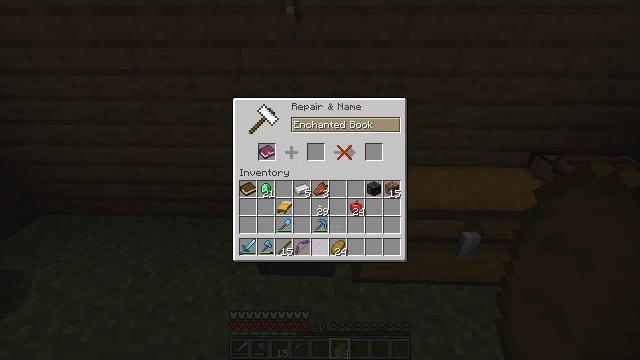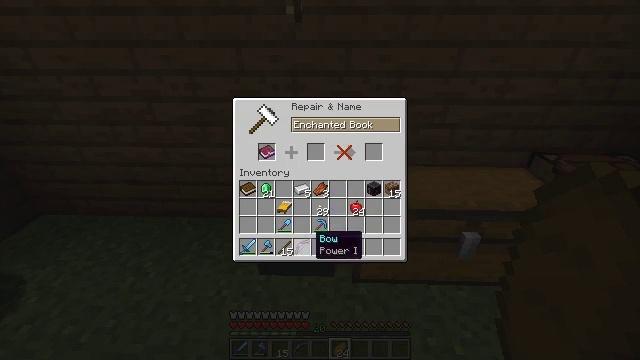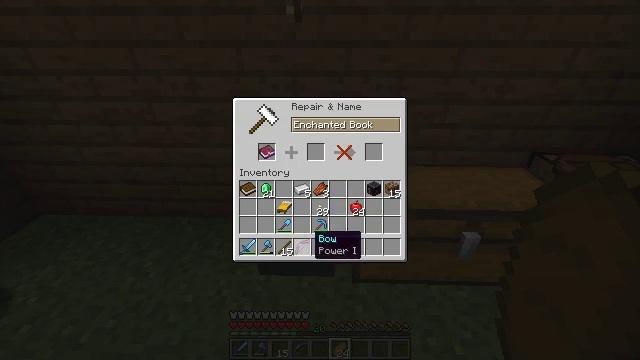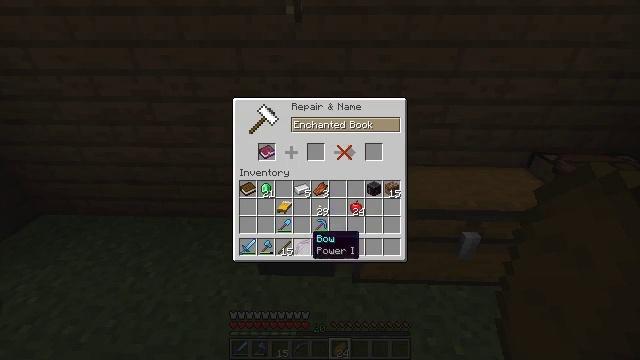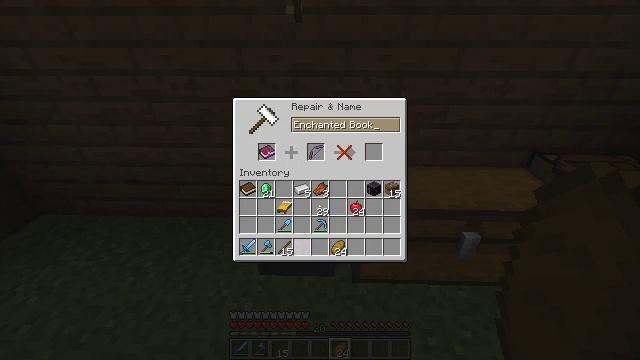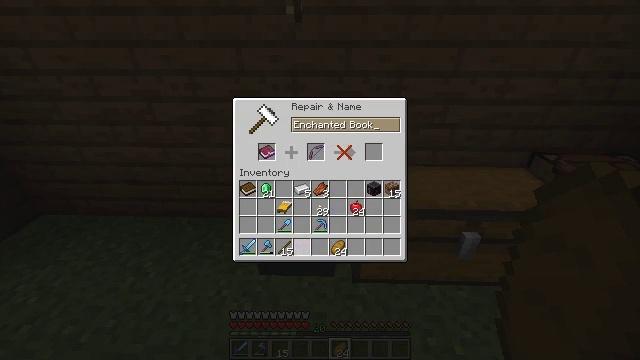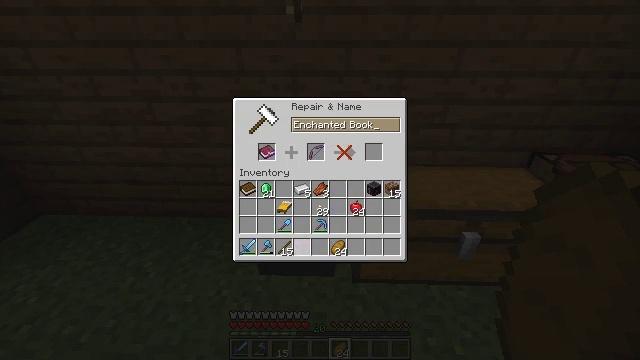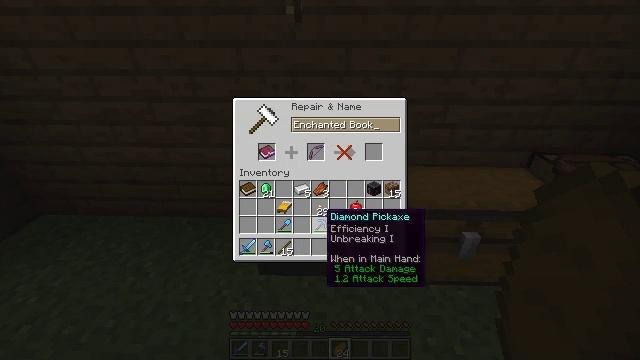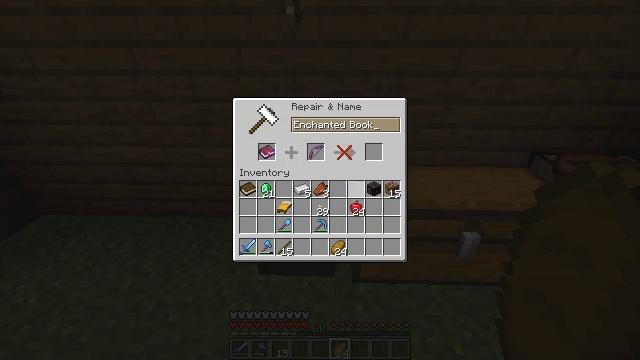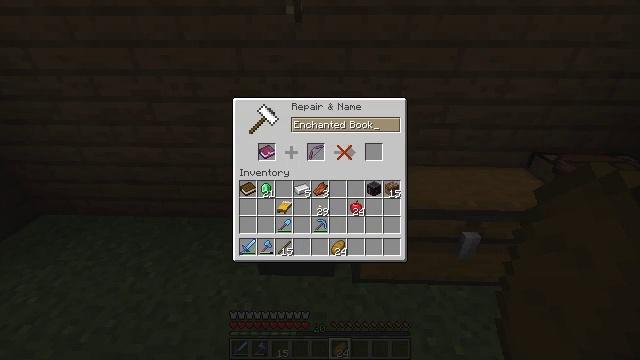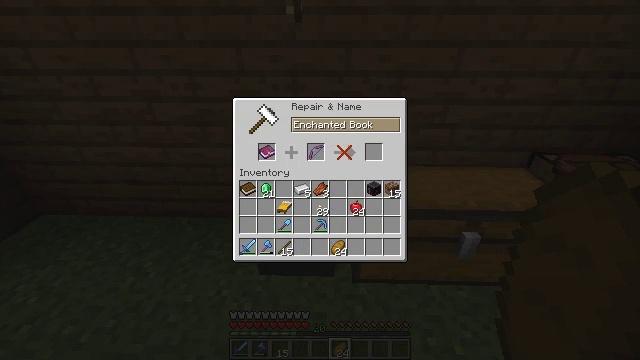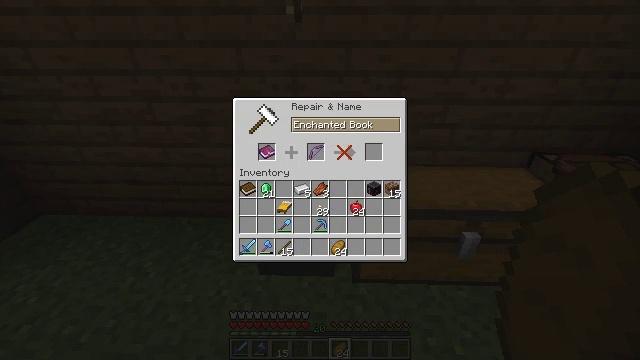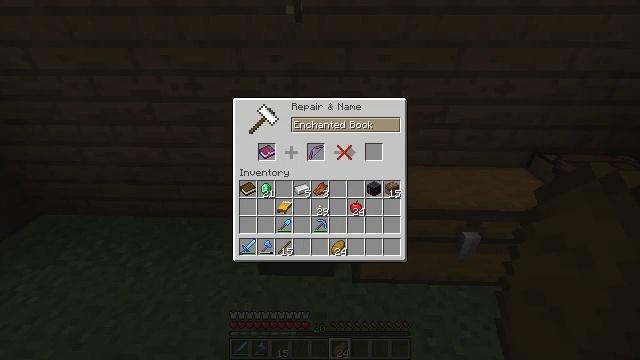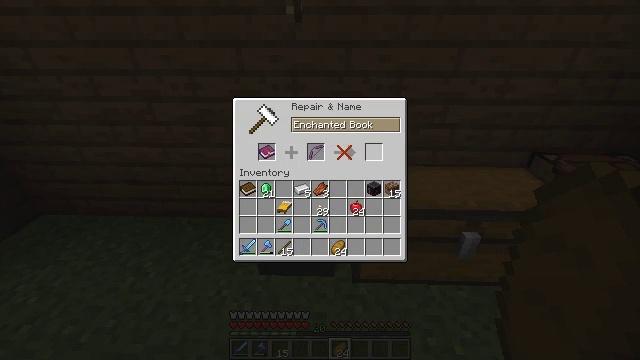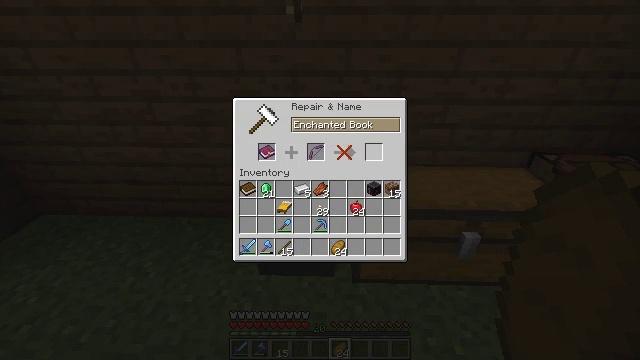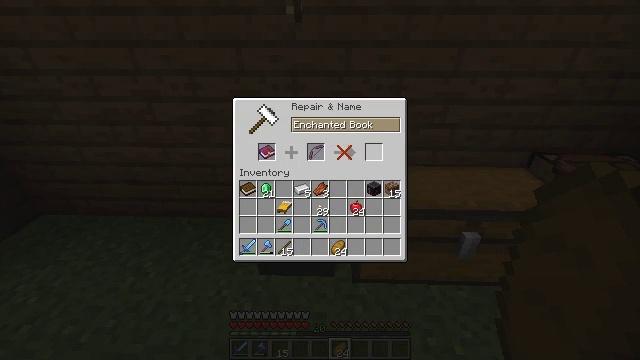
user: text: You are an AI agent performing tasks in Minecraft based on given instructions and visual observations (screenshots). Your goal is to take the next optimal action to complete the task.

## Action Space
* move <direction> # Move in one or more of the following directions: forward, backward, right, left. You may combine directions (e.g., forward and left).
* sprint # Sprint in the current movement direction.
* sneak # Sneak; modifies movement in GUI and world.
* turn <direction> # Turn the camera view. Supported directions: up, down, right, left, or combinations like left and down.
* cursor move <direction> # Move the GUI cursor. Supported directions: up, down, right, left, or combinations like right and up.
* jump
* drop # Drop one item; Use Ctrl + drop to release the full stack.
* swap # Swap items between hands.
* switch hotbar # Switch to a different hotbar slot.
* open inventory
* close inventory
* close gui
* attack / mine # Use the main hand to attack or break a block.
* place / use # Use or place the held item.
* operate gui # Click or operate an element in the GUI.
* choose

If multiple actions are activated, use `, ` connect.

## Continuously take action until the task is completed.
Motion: motion action
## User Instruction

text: Craft a cookie.
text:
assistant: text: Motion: sneak, cursor move left
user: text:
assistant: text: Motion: sneak
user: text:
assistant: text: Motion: sneak
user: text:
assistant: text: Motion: sneak, operate gui
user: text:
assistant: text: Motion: sneak, operate gui
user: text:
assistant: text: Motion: sneak
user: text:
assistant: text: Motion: sneak, cursor move right and up
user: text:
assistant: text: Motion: sneak, cursor move right and up
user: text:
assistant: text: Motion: sneak, cursor move right and up
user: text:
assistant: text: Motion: sneak
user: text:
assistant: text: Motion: no_op
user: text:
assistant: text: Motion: no_op
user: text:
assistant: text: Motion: no_op
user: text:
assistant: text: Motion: no_op
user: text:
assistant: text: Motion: no_op
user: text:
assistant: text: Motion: no_op
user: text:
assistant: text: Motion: cursor move left and down
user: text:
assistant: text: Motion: cursor move left
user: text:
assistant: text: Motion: cursor move left
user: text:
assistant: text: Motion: cursor move left
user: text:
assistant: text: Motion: no_op
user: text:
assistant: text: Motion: no_op
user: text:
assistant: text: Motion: no_op
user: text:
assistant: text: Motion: no_op
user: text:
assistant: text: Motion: operate gui
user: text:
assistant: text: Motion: operate gui
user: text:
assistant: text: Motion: cursor move left, operate gui
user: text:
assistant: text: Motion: cursor move left
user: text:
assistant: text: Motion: no_op
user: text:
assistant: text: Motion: no_op